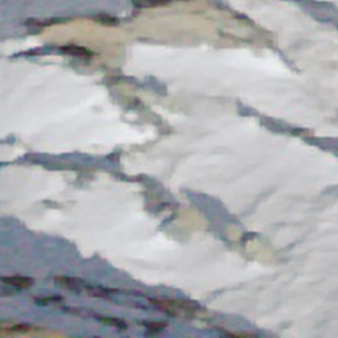
Label: other